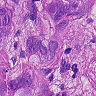
Metastatic tissue present: yes